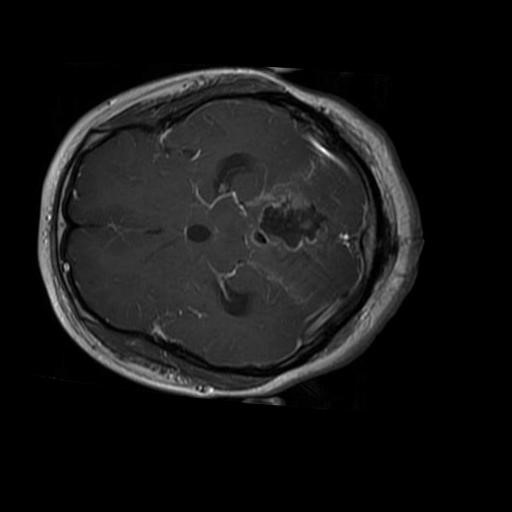
Label: brain_glioma